Interaction volume radius: 5 \u00c5
Interaction volume height: 25 \u00c5
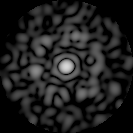
Disorder parameter: 0.8102